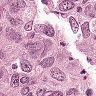
Metastatic tissue present: yes